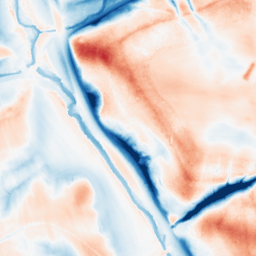
Category: edge_preserving
Decomposition family: guided
Decomposition parameters: radius: 16
eps: 0.1
Upsampling method: quadratic
Upsampling parameters: scale: 2
Upsampling scale: 2